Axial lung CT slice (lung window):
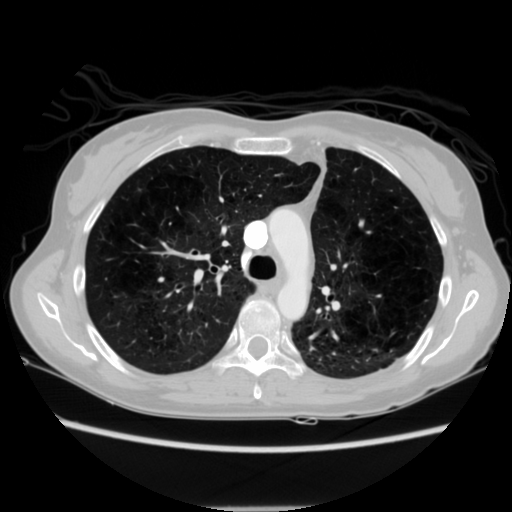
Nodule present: no